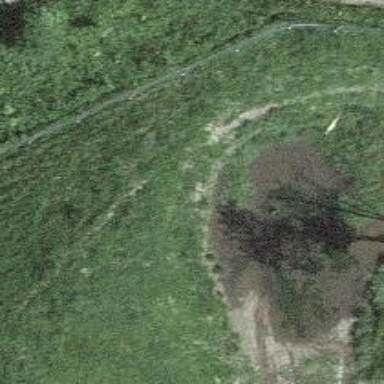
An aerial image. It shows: Culvert tunnel.